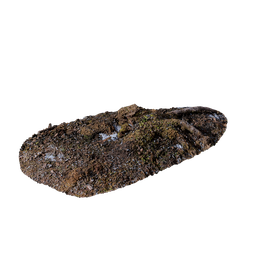
Label: nature